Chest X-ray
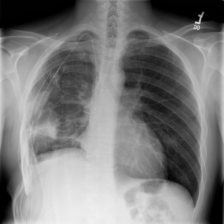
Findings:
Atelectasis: negative
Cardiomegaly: negative
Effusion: negative
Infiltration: negative
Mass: negative
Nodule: negative
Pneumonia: negative
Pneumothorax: negative
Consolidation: negative
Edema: negative
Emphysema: negative
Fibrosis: negative
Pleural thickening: negative
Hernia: negative